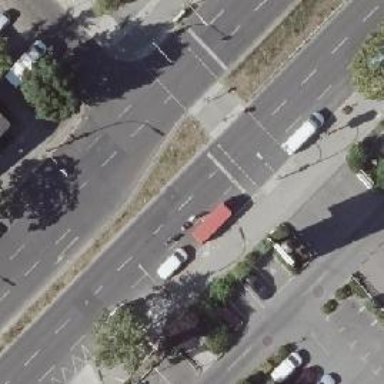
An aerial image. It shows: Asphalt footway with crossing equipped with traffic signals.